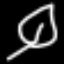
Label: leaf